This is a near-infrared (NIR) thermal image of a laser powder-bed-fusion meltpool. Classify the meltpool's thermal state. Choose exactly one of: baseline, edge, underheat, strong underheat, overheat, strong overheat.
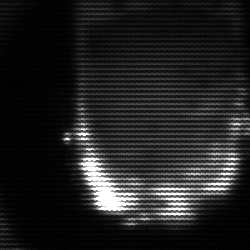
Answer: baseline